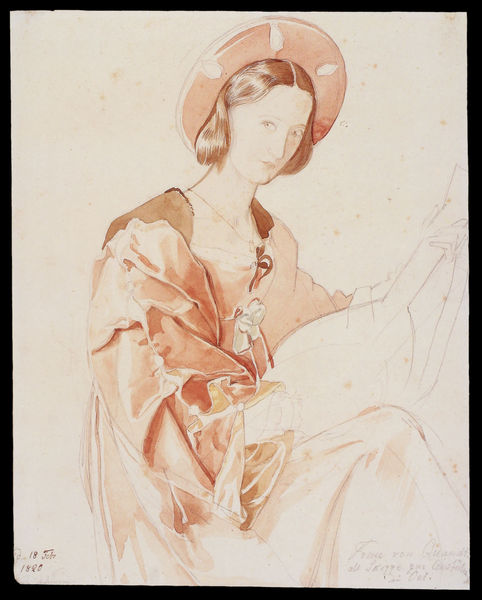
Titel: Clara Bianca von Quandt mit Gitarre
Künstler: Julius Schnorr von Carolsfeld
Institution: Berlin, Staatliche Museen, Kupferstichkabinett
Schlagwörter: gemälde, kopf, aquarell, mädchen, braun, frau, hut, kleid, mund, nase, orange, skizze, zeichnung, rot, schleife, augen, gesicht, ärmel, instrument, portrait, porträt, signatur, auge, gitarre, musik, musiker, rosa, kopfbedeckung, schrift, kette, spielen, musikinstrument, musizieren, gesenkt, rüschen, knie, krempe, halskette, tusche, text, schoss, laute, musikerin, handschrift, lautenspielerin, 1880, 188ß, gesicht kopf